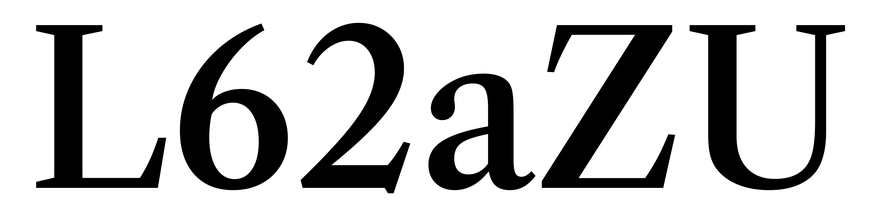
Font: LibreCaslonText_Medium